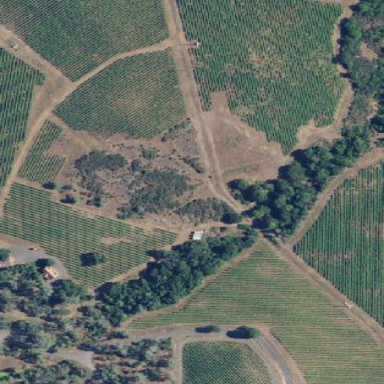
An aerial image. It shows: Vineyard with wine grapes as the crop.